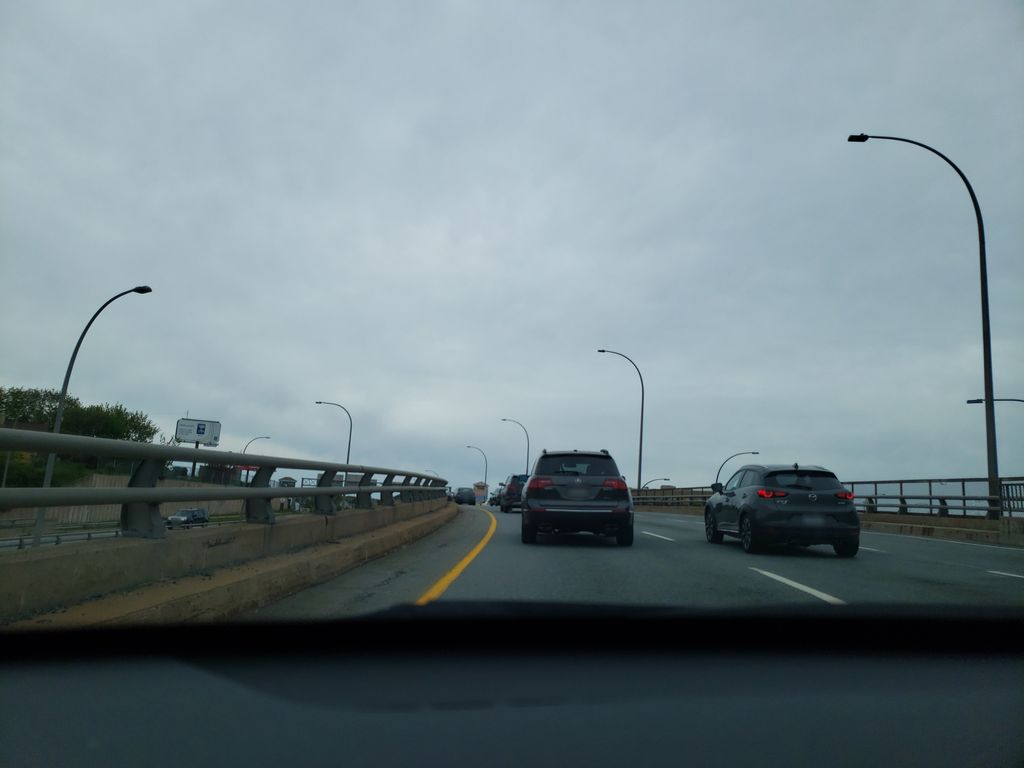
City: halifax